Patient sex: M
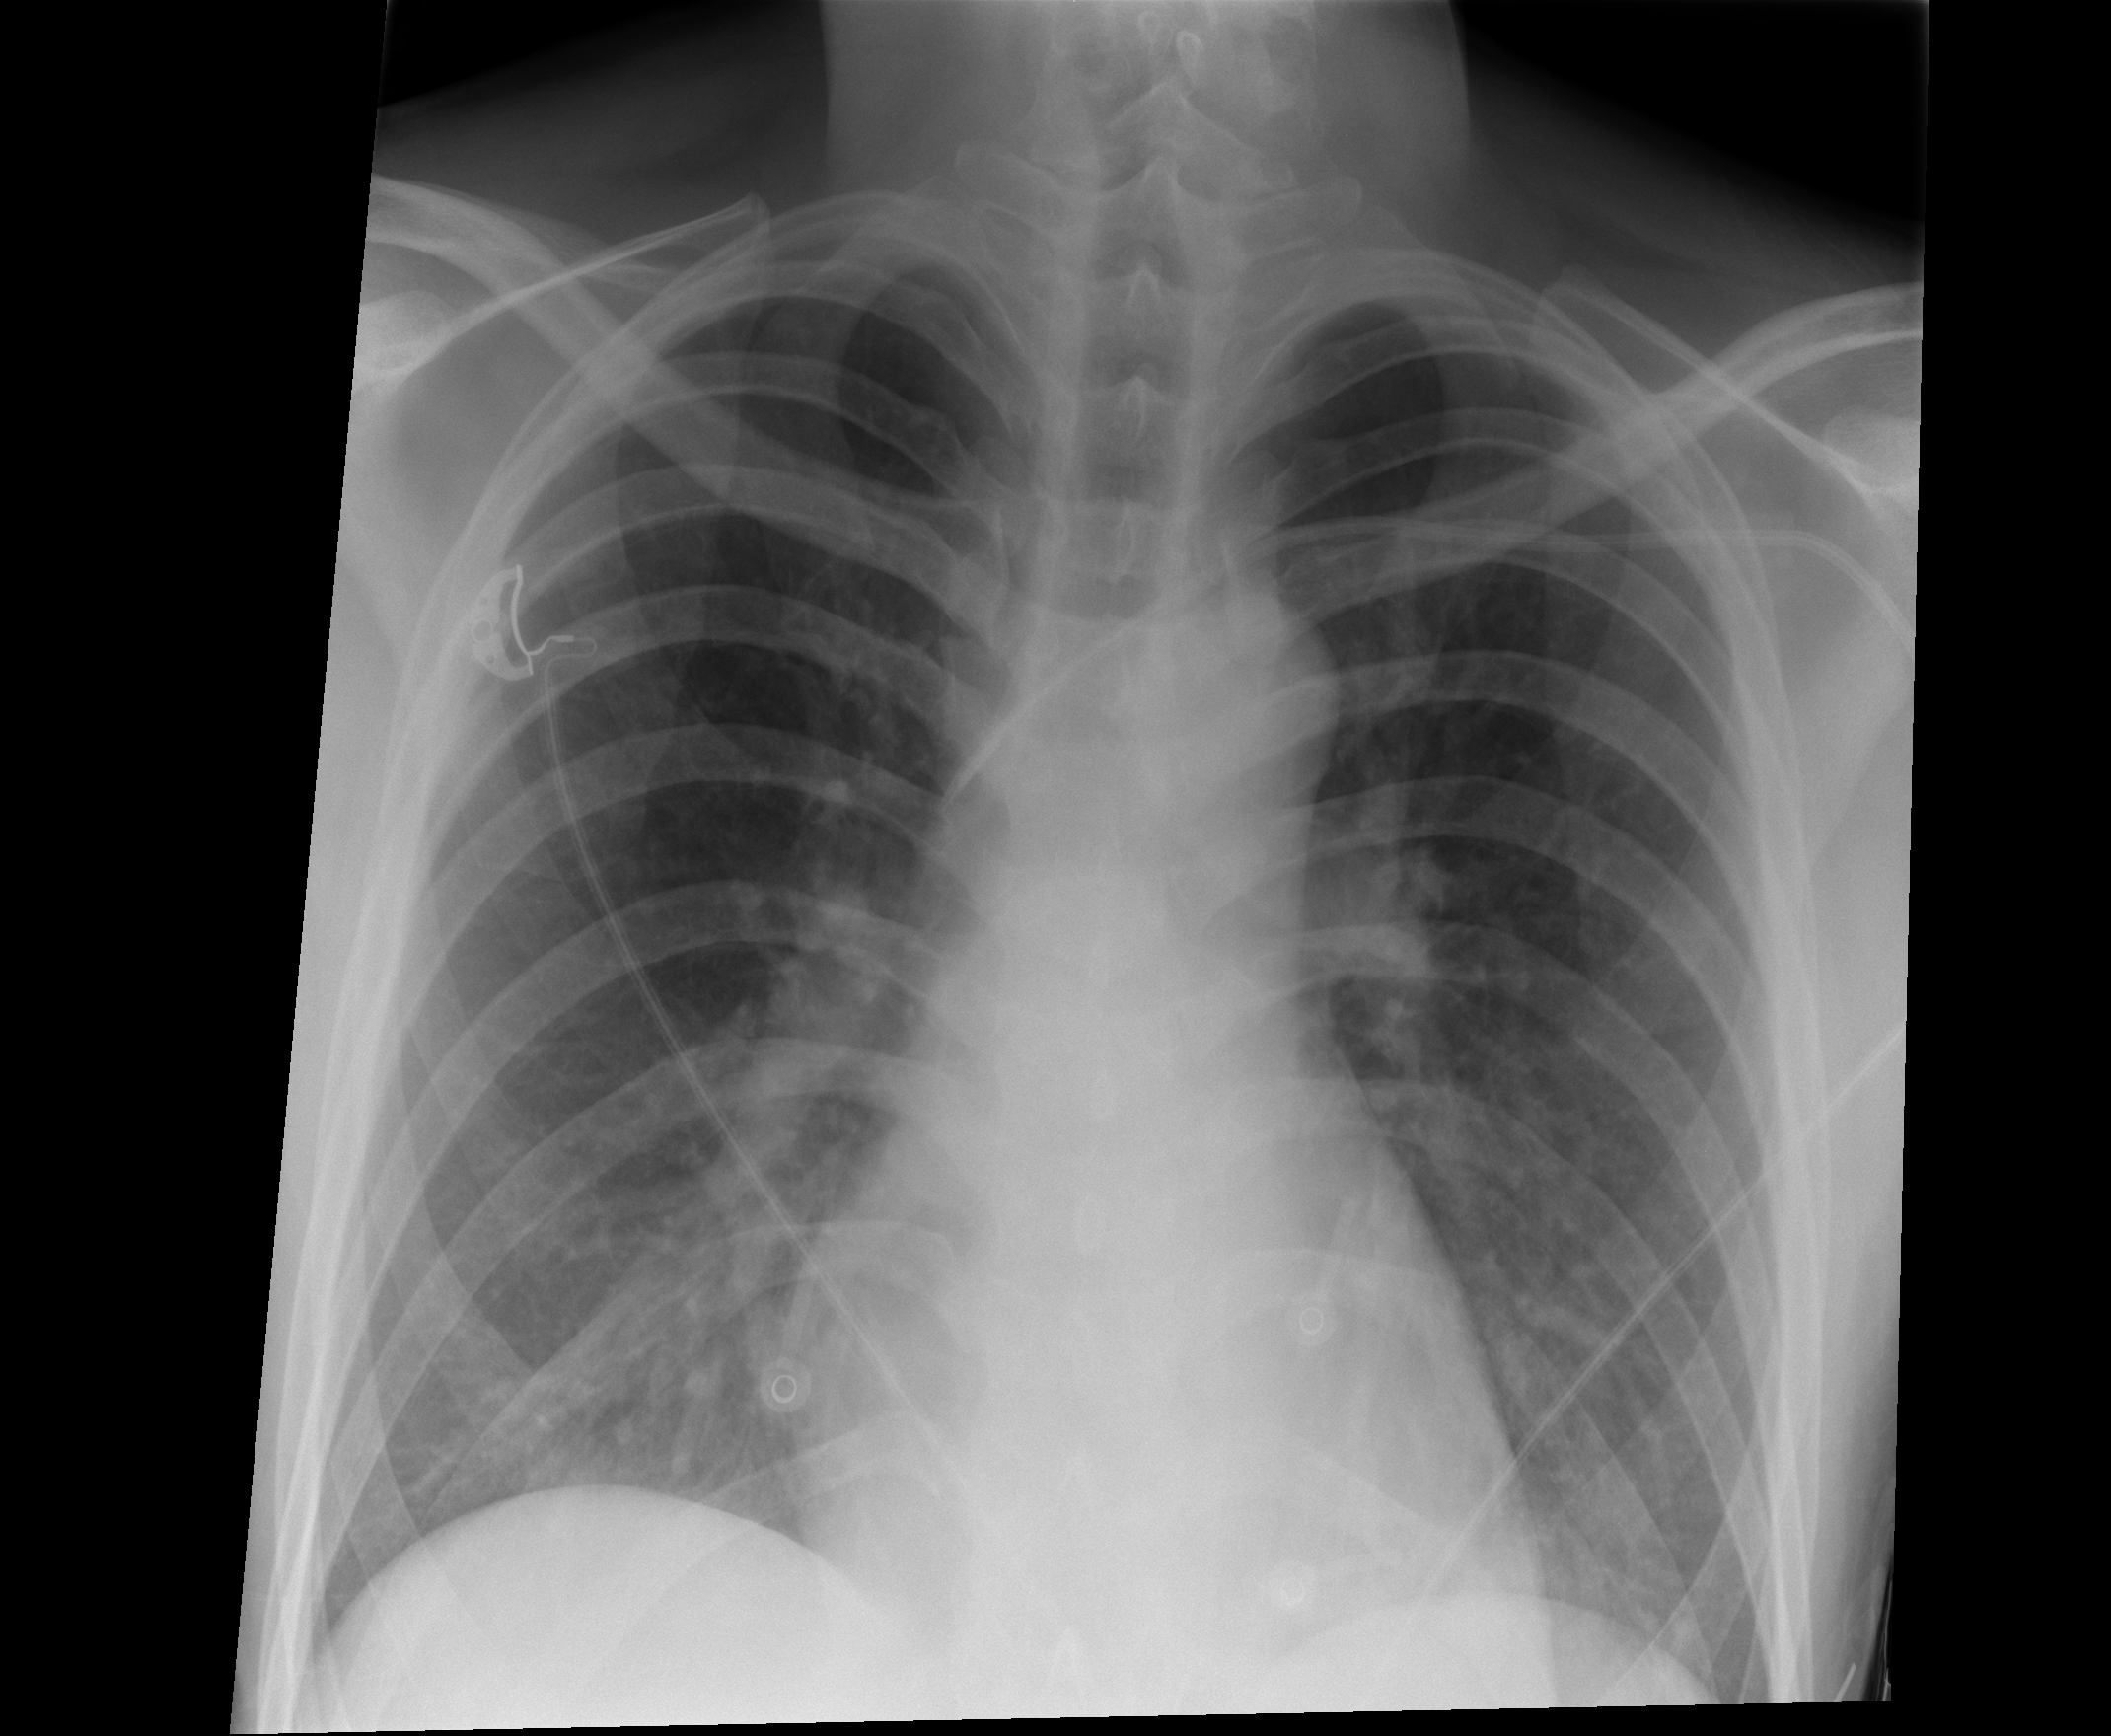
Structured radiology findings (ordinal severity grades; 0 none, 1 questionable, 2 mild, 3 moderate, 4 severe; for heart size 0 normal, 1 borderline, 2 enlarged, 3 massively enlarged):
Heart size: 0
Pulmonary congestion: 0
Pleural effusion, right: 0
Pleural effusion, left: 0
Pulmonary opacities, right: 2
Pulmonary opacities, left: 0
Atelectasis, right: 0
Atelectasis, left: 0